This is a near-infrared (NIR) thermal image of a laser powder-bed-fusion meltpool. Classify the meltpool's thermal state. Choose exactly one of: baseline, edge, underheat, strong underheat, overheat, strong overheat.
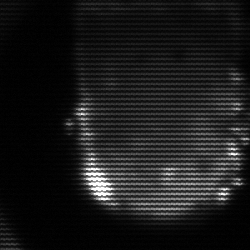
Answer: baseline